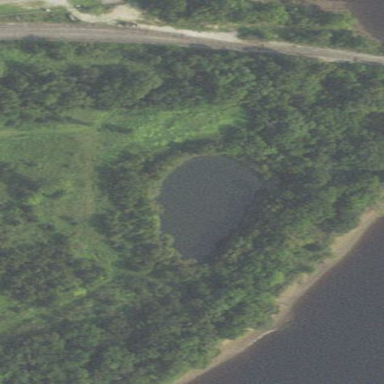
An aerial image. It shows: Pond surrounded by natural water.